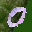
Label: 0